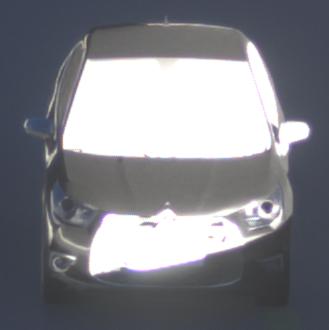
Make: Citroen
Model: DS 4 VTi 120
Detailed model: DS 4
Model produced from: 2011/05
Model produced until: 2015/01
Doors: 5
Color: black
Road condition: dry road
Daytime: sunrise or sunset
Contrast: high contrast